【题型】填空题　【知识点】立体几何　【难度】easy
如图，一个高为 1 的长方体形状的容器内装有水，若保持容器底面的一条棱不动，将该容器的另一端抬起至水恰好不能流出容器，发现此时容器的底面中不被水浸到的面积为底面积的 \(\frac{1}{4}\)，则容器在原来位置时的水深 \(h\) 为\underline{\qquad}。

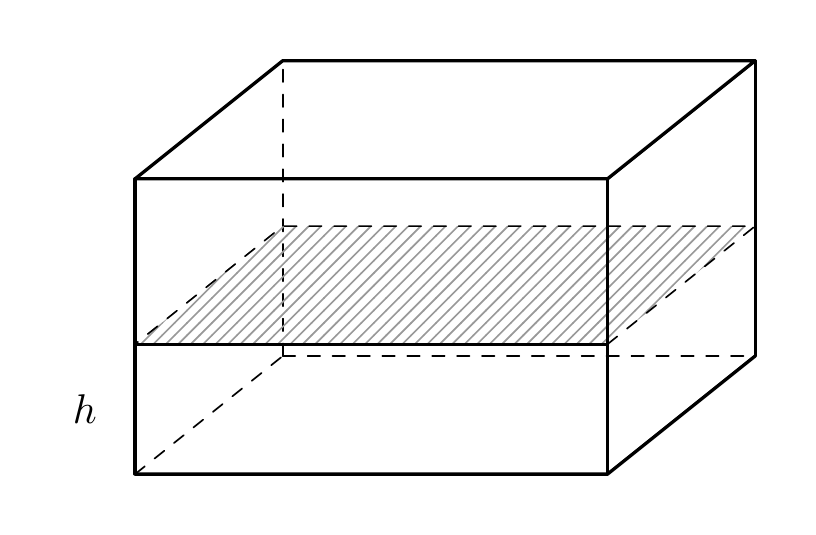
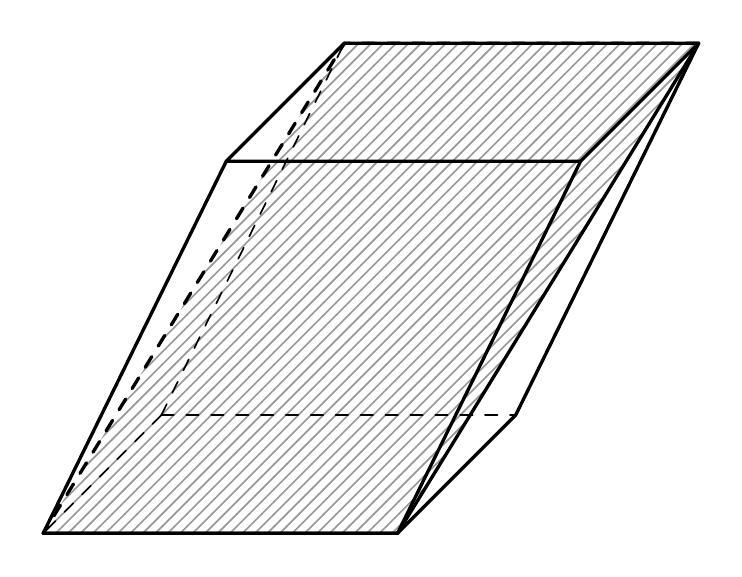
【解答】
\textbf{【分析】} 根据几何体的体积关系，化归转化，即可求解。

\vspace{0.3cm}
\noindent
\textbf{【解答】} 解：设该长方体的底面矩形的长为 \(4a\)，宽为 \(b\)，又高为 1，\\
所以根据题意可得水的体积为：
\[
\frac{1}{2} \times 1 \times 3a \times b = 4a \times b \times h,
\]
解得 \(h = \frac{3}{8}\)。\\
故答案为：\(\frac{3}{8}\)。